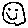
Label: smiley face